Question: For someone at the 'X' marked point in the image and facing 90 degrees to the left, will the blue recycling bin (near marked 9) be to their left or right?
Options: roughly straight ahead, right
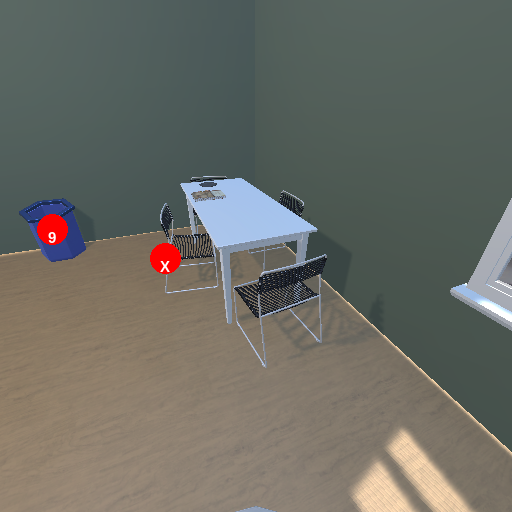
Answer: roughly straight ahead